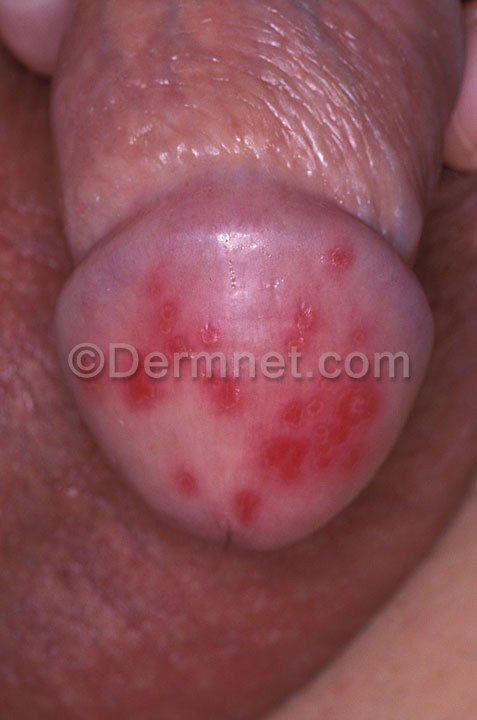
Disease: Tinea Ringworm Candidiasis and other Fungal Infections